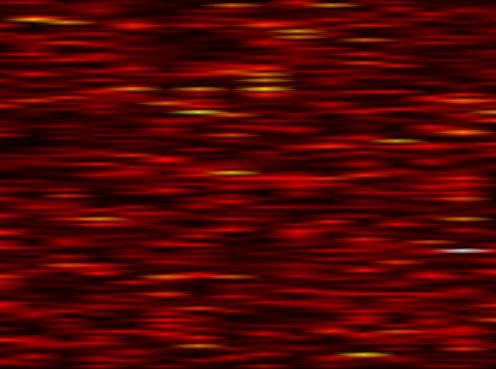
Label: UFMC